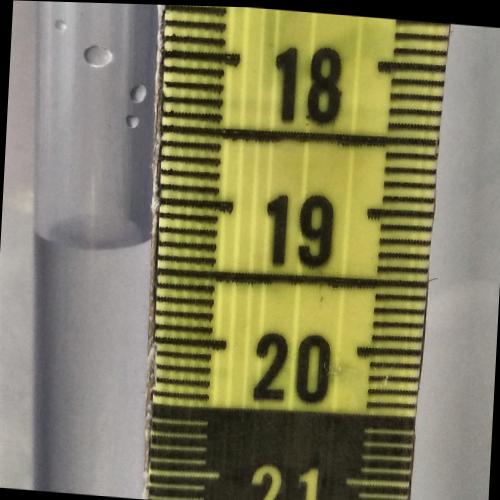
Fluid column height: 19.3 cm